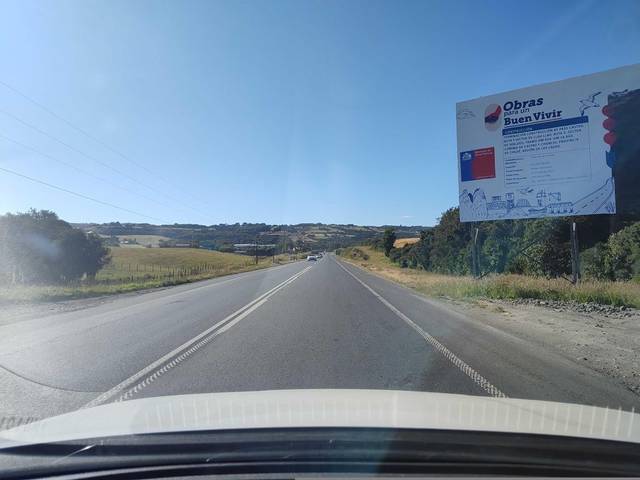
Region: Chile
Coordinates: -42.549, -73.824